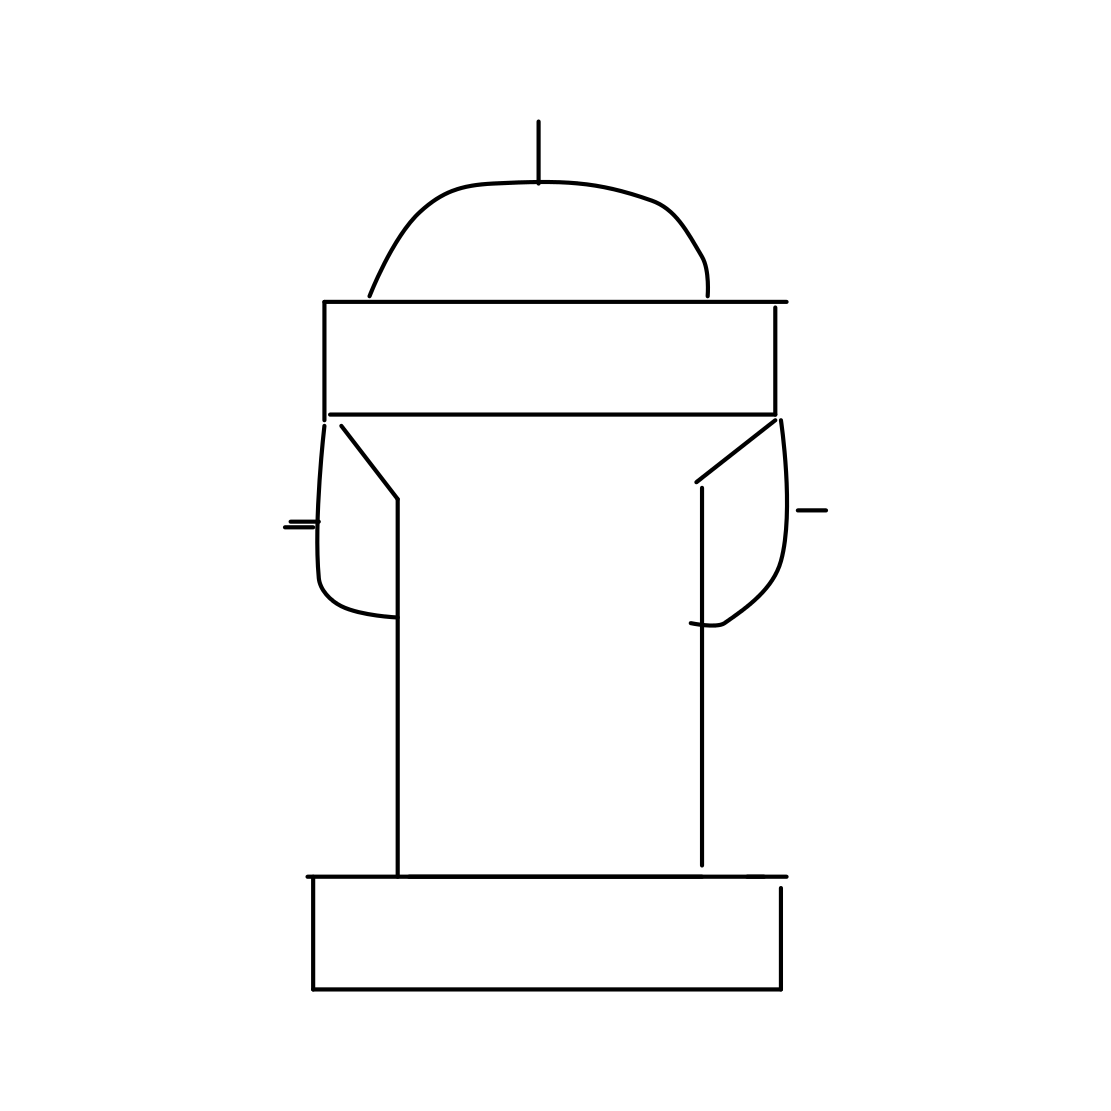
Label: fire hydrant